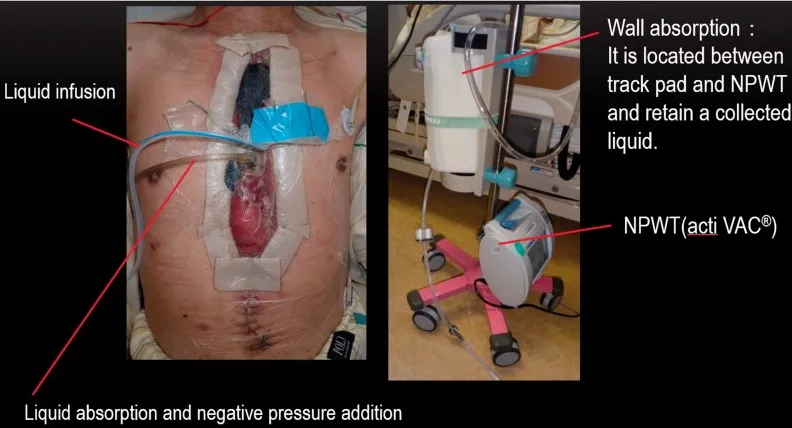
Negative-pressure wound therapy with continuous instillation (NPWT-CI).
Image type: radiology (ct)